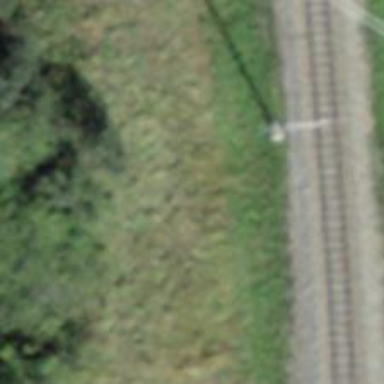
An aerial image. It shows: Power pole.